Question: > 'ng-model' binds an input,select, textarea (or custom form control)
to a property on the scope using NgModelController, which is created
and exposed by this directive.
But looking at this simple code <URL> raise 2 questions :
'''
<div ng-app="myApp" ng-controller="MainCtrl">
Name: <input type="text" ng-model="ctrl.name.aaa.lalala"/><input type='button' value='done'/>
<br/><br/><br/>
<div>
Welcome, {{ctrl.name.aaa.lalala}}
</div>
</div>
<script>
function MainCtrl($scope) {}
</script>
'''
Visual :

1) Every time I change the input value - it's automatically changes the scope property. I believe it's how it works. But what if I want to accept the data only pressing the button ? one solution is to put a flag into the scope : '"isPressed"' but I think it's .How can I change my code to do that ?
2)How come 'ng-model="ctrl.name.aaa.lalala"' is working ? . ?
Becuase I learnd that I should do :
'''
$scope.name={};
$scope.name.aaa={};
'''
And then It would work.
But it works like this predefining objects. What am I missing ?
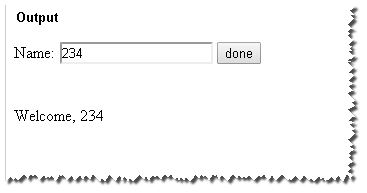
Answer: I really like Khanh TO's answer but here's a different solution that works well when you have a form with a number of properties that you may or may not want to use to update the model.
Say you had a form to update personal details of an individual where a person is represented by this model:
'''
{
firstname: 'wackford',
lastname: 'squeers',
phone: '<PHONE>'
}
'''
and your model contains a number of these:
'''
$scope.users = [ {}, {}, {} ];
'''
When you start editing a user you would copy the user to edit to another scope property e.g.
'''
$scope.userUnderEdit = angular.copy( $scope.user[0] );
'''
If you press commit on the UI you would copy the edited user back to the users collection:
'''
$scope.commitUserChanges = function(){
$scope.users[0] = angular.copy( $scope.usersUnderEdit );
// persist data etc.
}
'''
If the user cancels the edit then just clear the userUnderEdit:
'''
$scope.cancelUserChanges = function(){
$scope.usersUnderEdit = null;
}
'''
Demo: <URL>